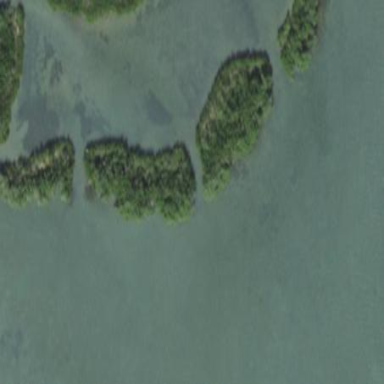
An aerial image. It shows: Islet.